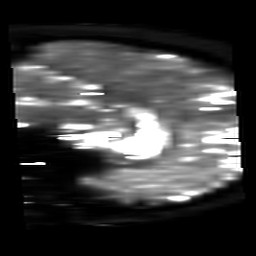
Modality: T2starmap
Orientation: sagittal
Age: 41
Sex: male
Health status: ill